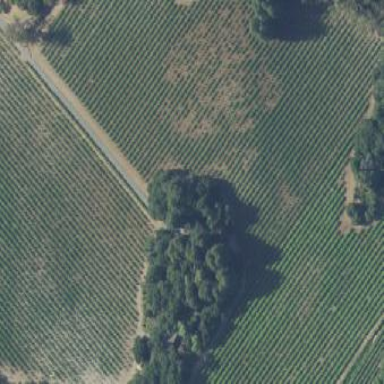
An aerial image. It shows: Vineyard with grape crops.